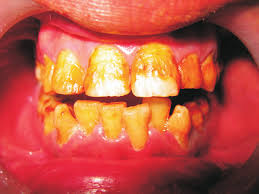
Condition: Tooth Discoloration